Brain MRI, t1w sequence, axial 2D slice.
Patient: age 26, sex F, weight 90 kg, height 1.9 m
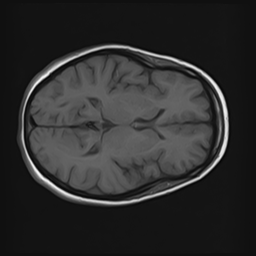